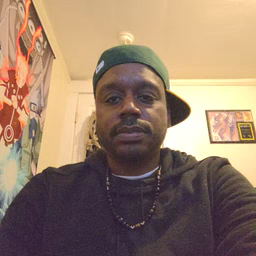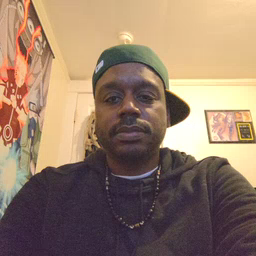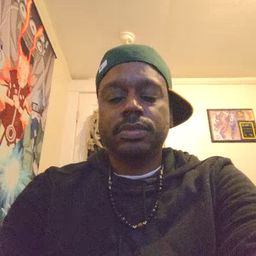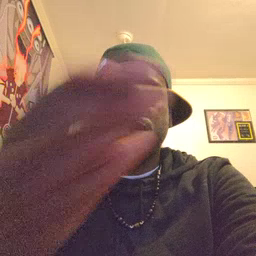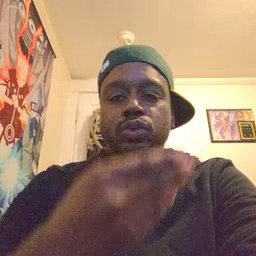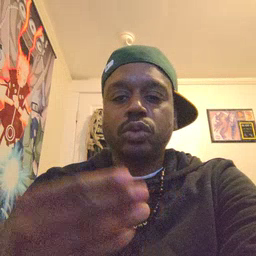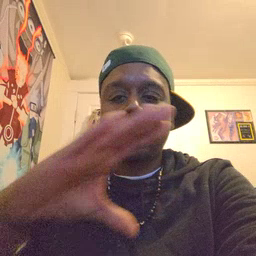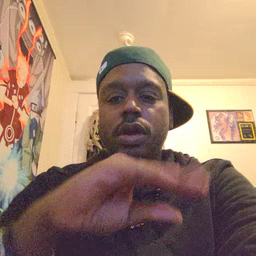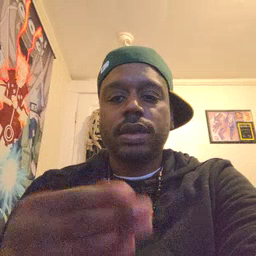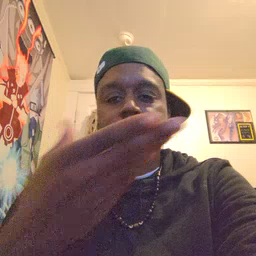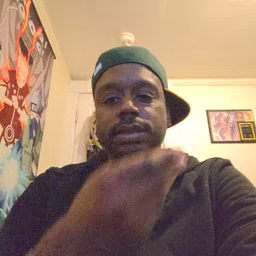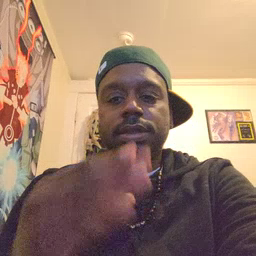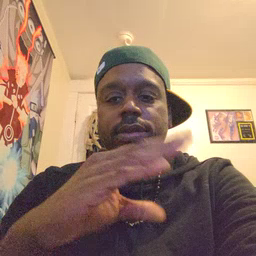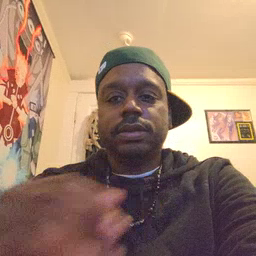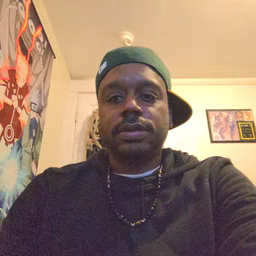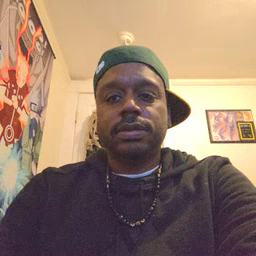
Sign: story